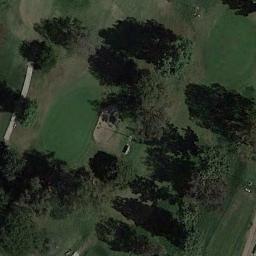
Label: golf_course